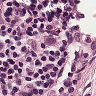
Metastatic tissue present: no